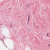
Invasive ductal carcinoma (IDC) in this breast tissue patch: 0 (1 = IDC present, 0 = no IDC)